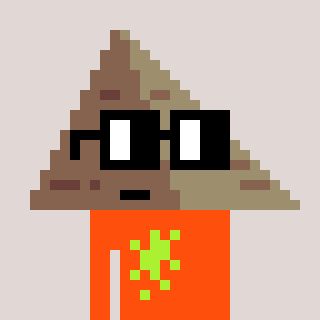
a pixel art character with square black glasses, a pyramid-shaped head and a orange-colored body on a warm background